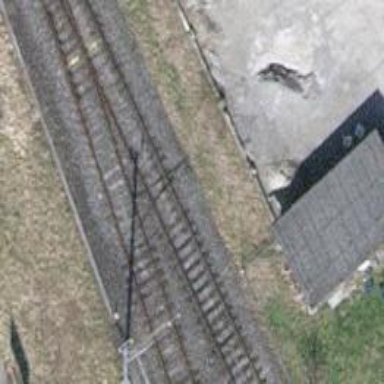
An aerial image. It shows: Single-track railway with electrified contact lines.